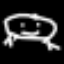
Label: frog